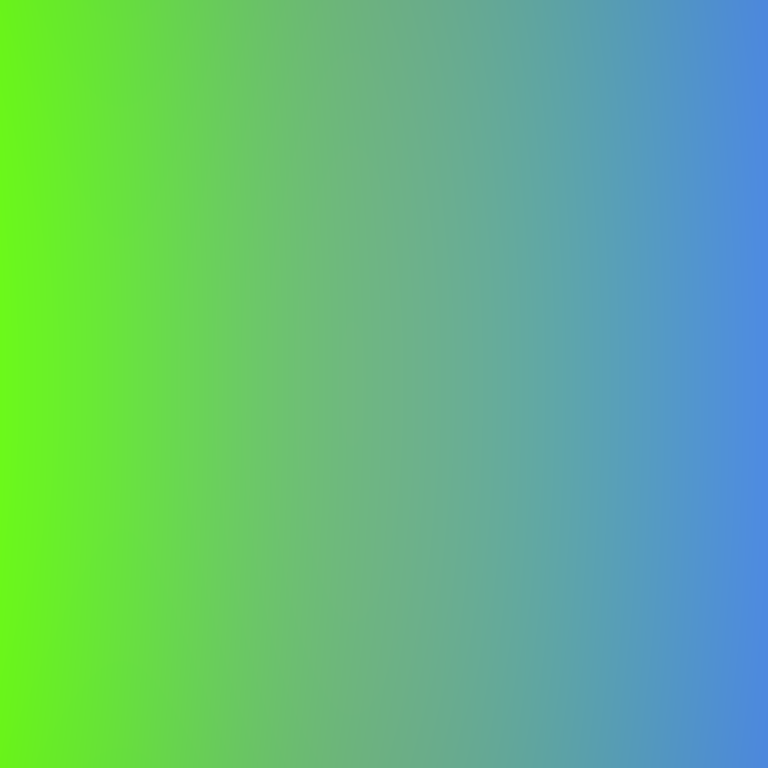
Abstract light effect, smooth gradient from bright green to soft blue, calm atmosphere, diffuse light, no room, no furniture, no objects.